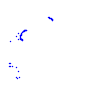
Particle: proton